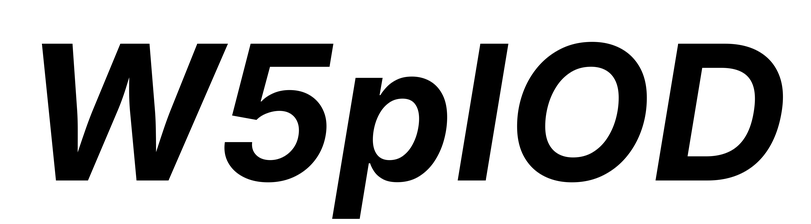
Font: Inter-Italic_Bold_Italic